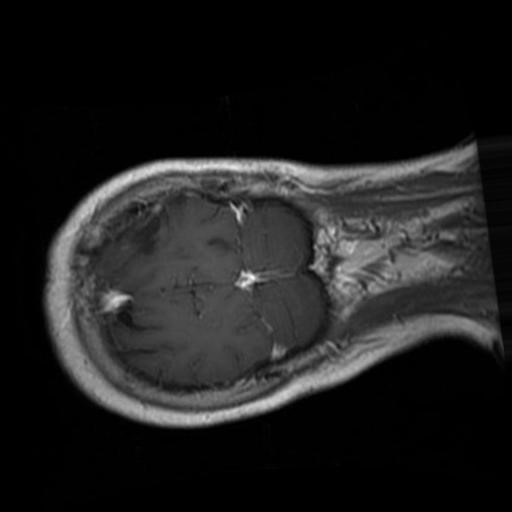
Label: brain_glioma